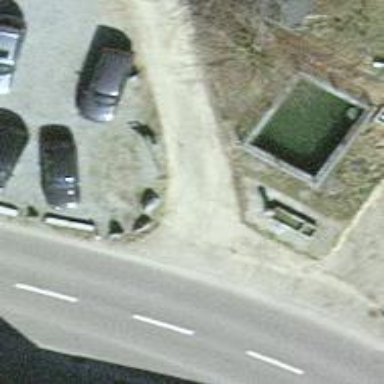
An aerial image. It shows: Guidepost providing information.